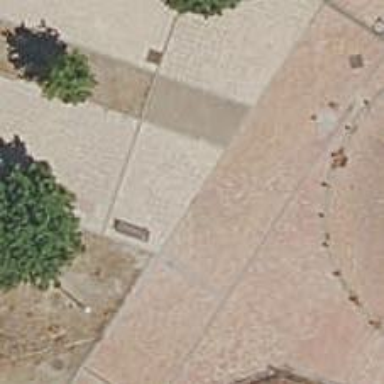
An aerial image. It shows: Footway made of paving stones.